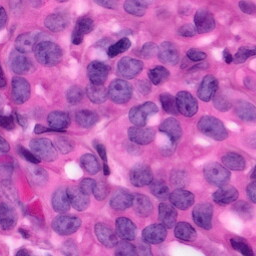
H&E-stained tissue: Pancreatic